Question: I don't understand this warning:
'''
found raw type: javax.swing.DefaultListModel
missing type arguements for generic class javax.swing.DefaultListModel
'''
Netbeans seems to indicate that more information can be found from 'alt-enter' but nothing comes up. The type should be ?

code:
'''
package net.bounceme.dur.nntp.swing;
import java.util.logging.Logger;
import javax.swing.DefaultListModel;
public class MessagesListModel extends DefaultListModel {
private static final long serialVersionUID = 1L;
private static final Logger LOG = Logger.getLogger(MessagesListModel.class.getName());
@Override
@SuppressWarnings("unchecked")
public void addElement(Object element) {
super.addElement(element);
}
}
'''
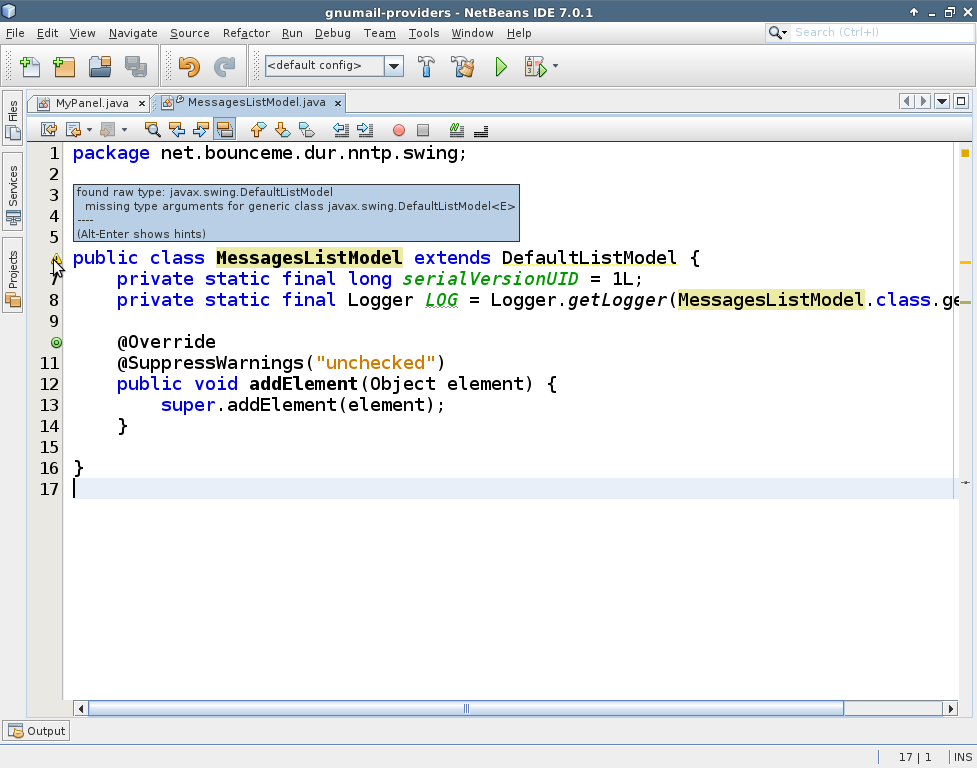
Answer: is a <URL> from .
You should do 'DefaultListModel<ClassName>' instead of 'DefaultListModel'.
Generally, this is more safe, since you specify what you should and what you shouldn't insert to the list. So if you made mistake, the compiler will arise an error.